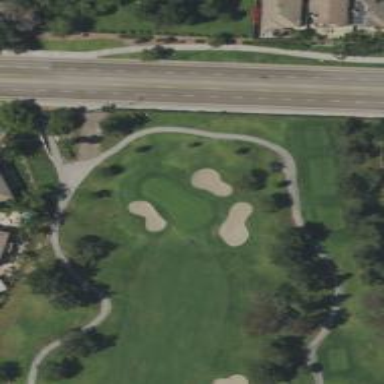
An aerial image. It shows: View of golf hole.